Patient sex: M
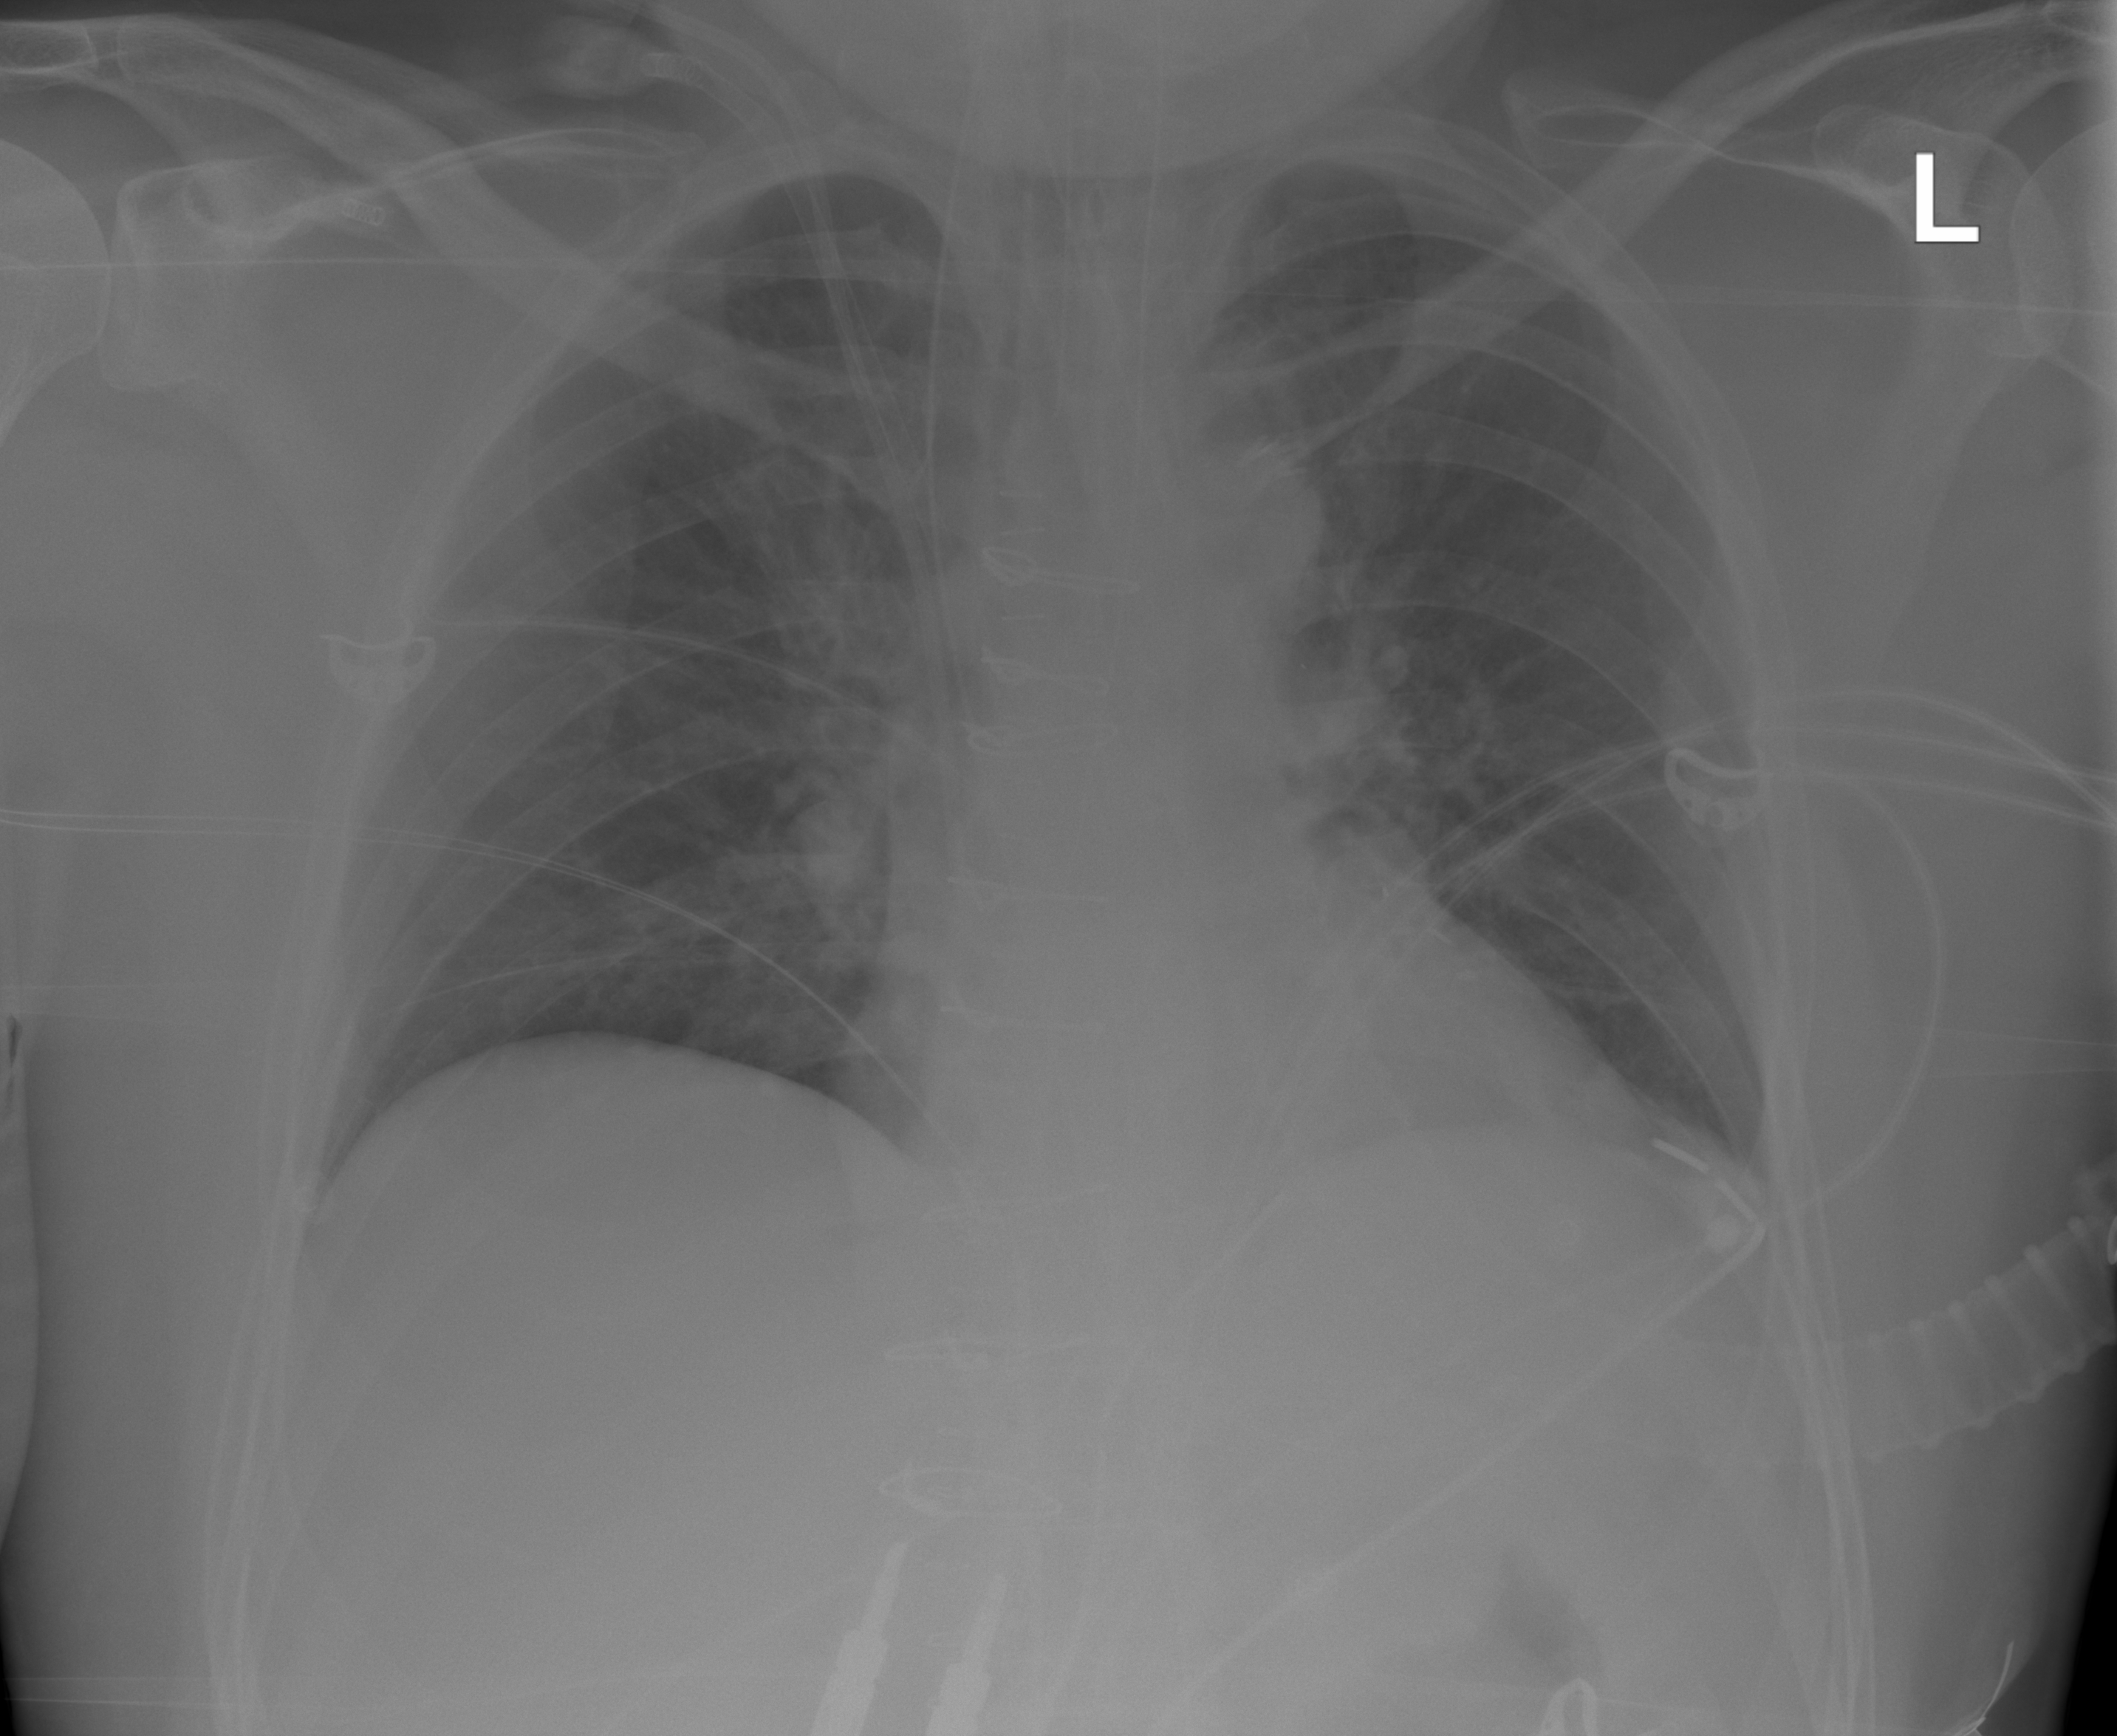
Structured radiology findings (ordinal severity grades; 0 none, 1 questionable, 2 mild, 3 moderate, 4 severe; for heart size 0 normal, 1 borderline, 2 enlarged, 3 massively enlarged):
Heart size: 0
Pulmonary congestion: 2
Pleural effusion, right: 0
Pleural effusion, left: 0
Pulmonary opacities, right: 0
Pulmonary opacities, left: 0
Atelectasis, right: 2
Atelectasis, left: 2